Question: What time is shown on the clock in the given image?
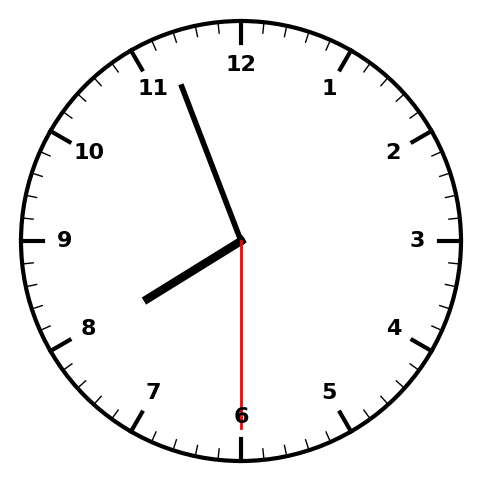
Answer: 07:56:30